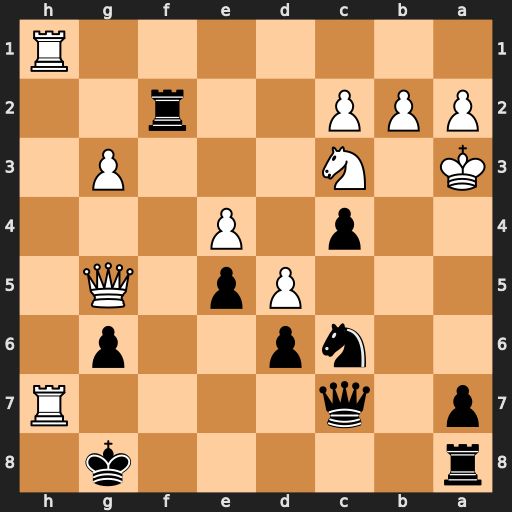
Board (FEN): r5k1/p1q4R/2np2p1/3Pp1Q1/2p1P3/K1N3P1/PPP2r2/7R
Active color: b
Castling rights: -
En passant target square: -
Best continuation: Qa5+ Na4 Qb4#